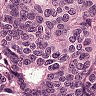
Metastatic tissue present: yes